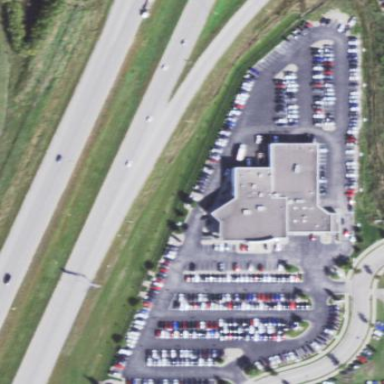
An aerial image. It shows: Building housing car shop.